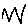
Label: zigzag